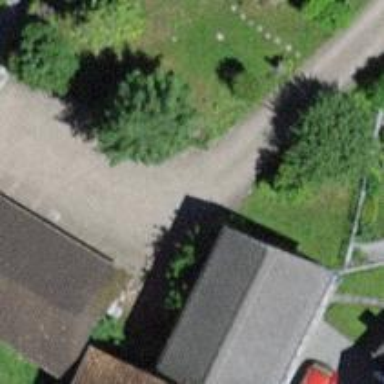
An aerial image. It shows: Driveway made of paving stones.